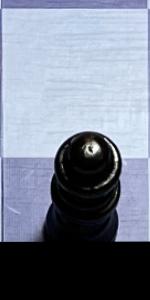
Label: Queen_Black